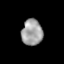
Tissue: lung
Cell type: Others
Senescence score: 0.2242
Nuclear area (px): 541
Mean DAPI intensity: 158.342